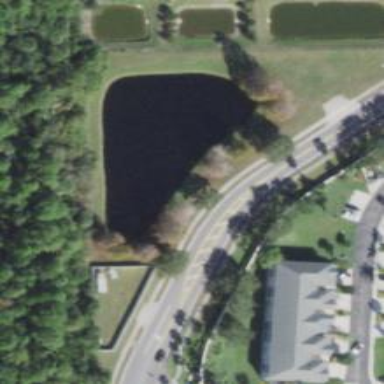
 creating natural and serene environment."